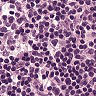
Metastatic tissue present: no